The picture encodes a bearing's raw vibration samples as pixel intensities in a 2-D grid. Determine the bearing's health state. Answer with exactly one of: normal, inner_race, outer_race, ball.
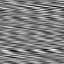
Answer: ball